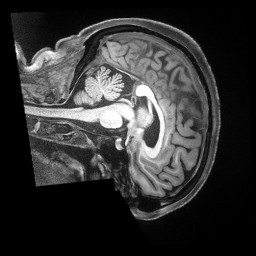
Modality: T1w
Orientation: sagittal
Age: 36
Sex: female
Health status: ill
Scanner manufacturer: siemens
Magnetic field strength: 3 T
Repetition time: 2.5 s
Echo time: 0.00181 s